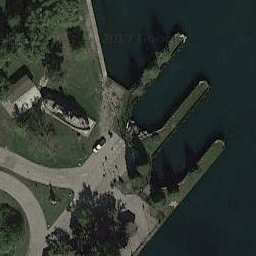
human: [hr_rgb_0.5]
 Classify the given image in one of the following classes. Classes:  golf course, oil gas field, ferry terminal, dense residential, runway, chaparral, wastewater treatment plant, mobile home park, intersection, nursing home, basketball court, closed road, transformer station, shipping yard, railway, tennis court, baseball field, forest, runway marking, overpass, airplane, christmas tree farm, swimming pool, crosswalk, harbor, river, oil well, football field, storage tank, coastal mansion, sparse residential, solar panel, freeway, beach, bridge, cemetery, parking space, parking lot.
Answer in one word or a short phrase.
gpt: ferry terminal